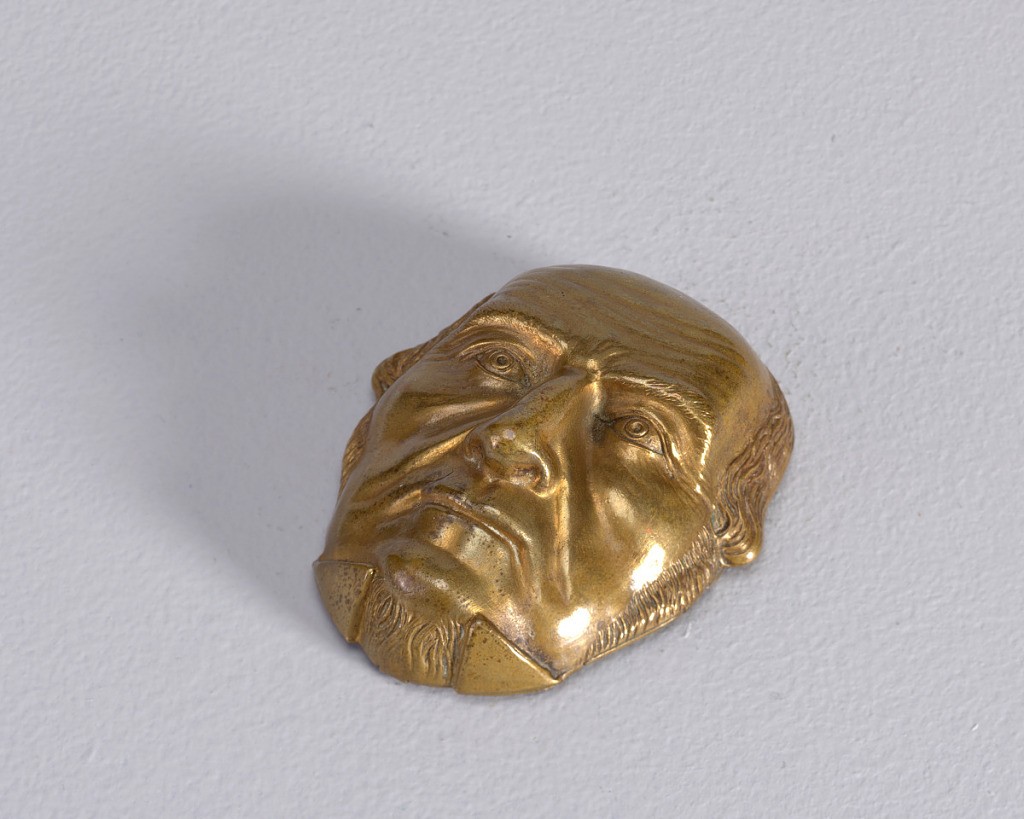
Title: British Prime Minister Gladstone
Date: ca. 1890
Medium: Brass
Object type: Matchsafe
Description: In the shape of British Prime Minister Gladstone's face, reverse undecorated and flat. Box opens on reverse, horizontal hinge near center. Striker in recessed groove on reverse.